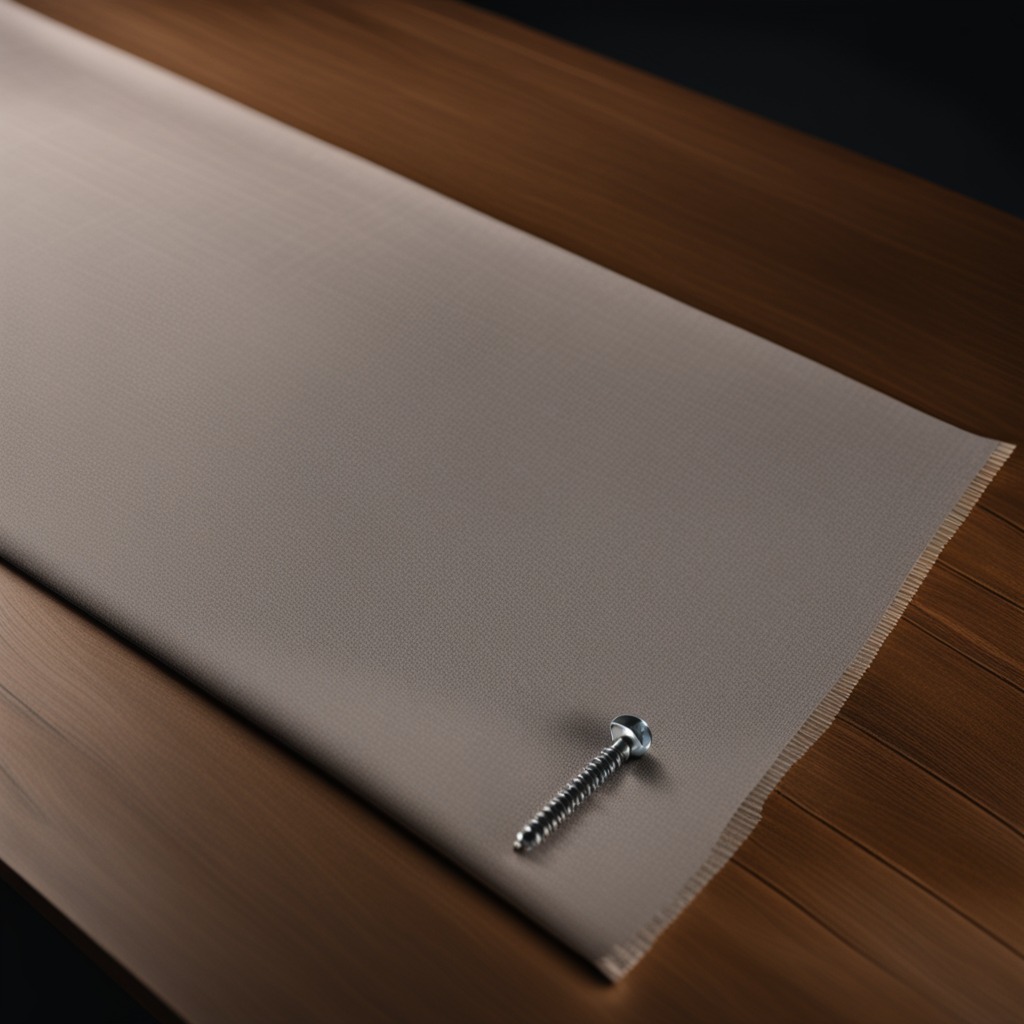
A metal screw lying on a wooden table.